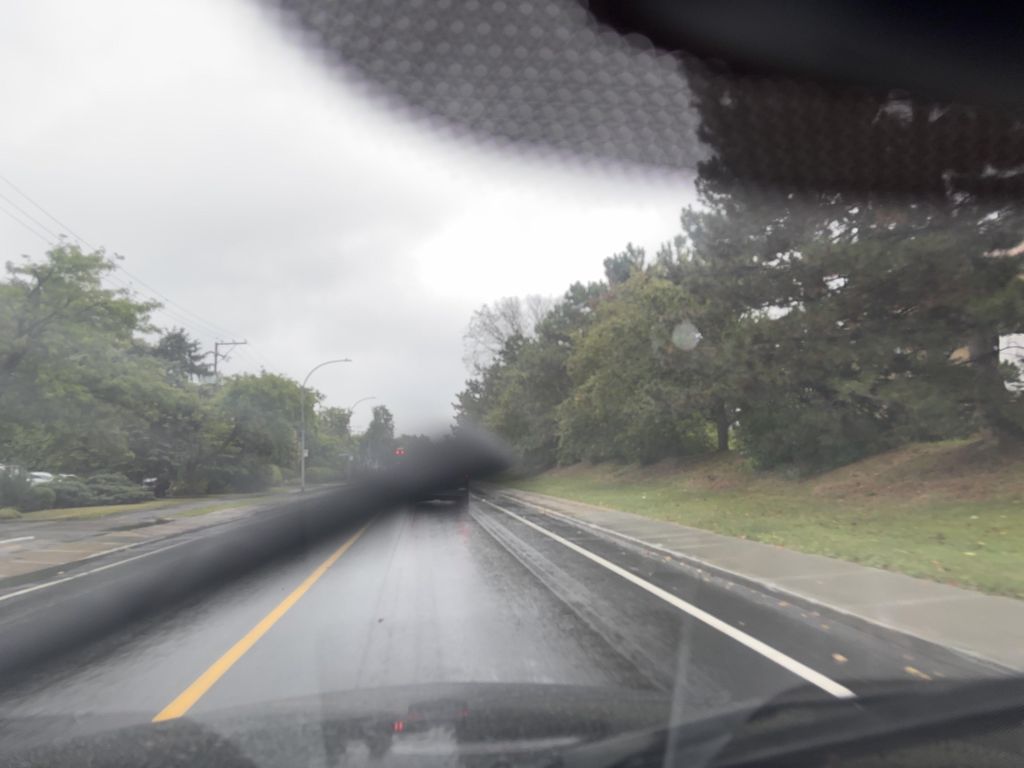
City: montreal